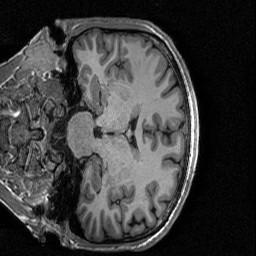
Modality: T1w
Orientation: coronal